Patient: sex M, age 42
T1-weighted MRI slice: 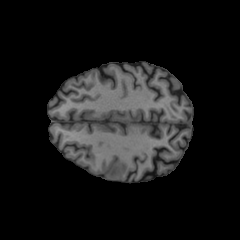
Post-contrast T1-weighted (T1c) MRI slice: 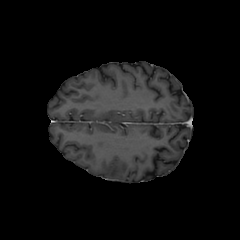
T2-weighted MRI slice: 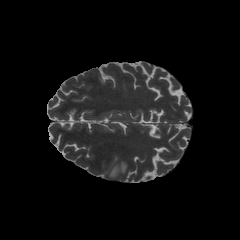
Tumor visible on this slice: yes
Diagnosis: Glioblastoma, IDH-wildtype
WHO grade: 4